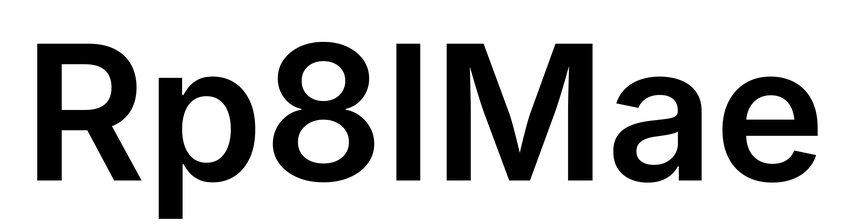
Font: Inter_SemiBold